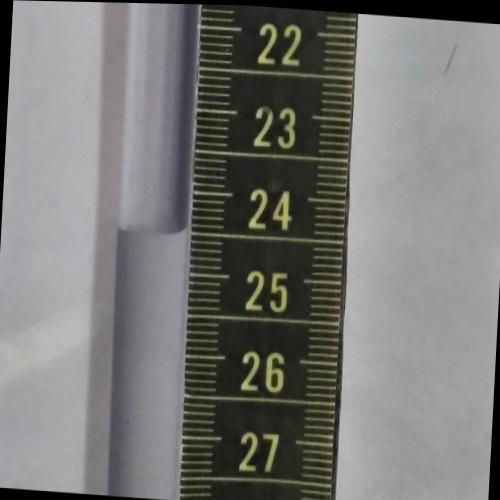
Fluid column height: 24.5 cm